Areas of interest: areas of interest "Specialty Commercial Street"
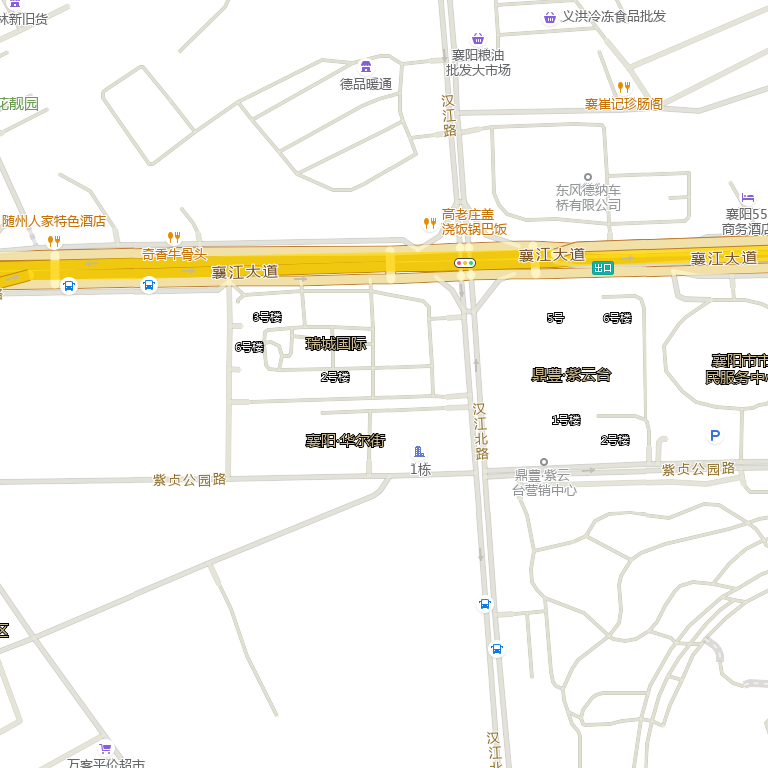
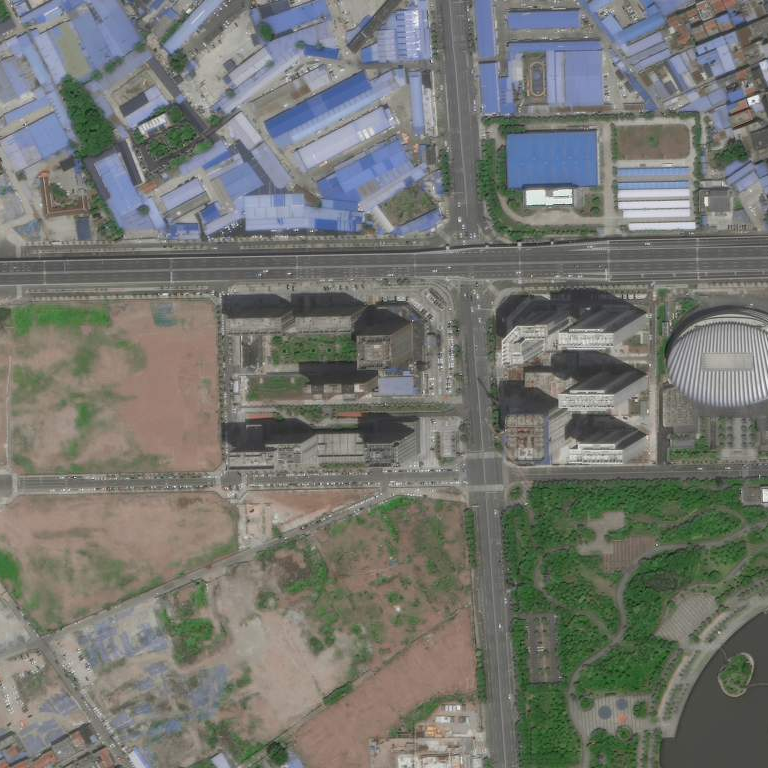